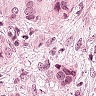
Metastatic tissue present: yes